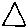
Label: triangle